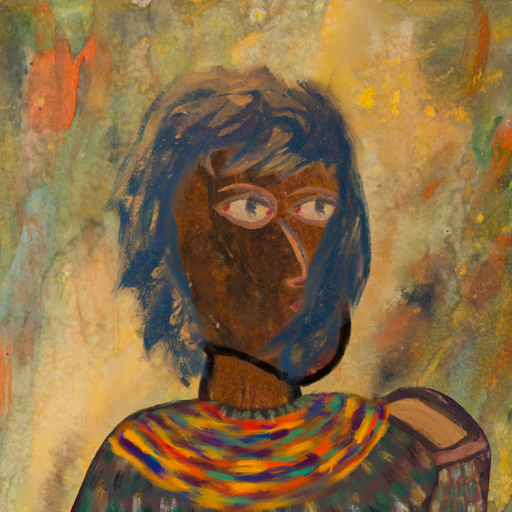
Background: Comrade, Head And Neck Side: Mosgoul, Face Side: GypsyMother, Bust: After_Raid, Hair Side: In_The_Sun, Head Accessory: Blank, Second Necklace: An_Impression_2, Necklace: Blank, Baby: Blank